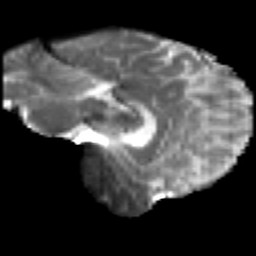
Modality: T2w
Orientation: sagittal
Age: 33
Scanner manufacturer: siemens
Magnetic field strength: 3 T
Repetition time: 2.2 s
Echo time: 0.084 s